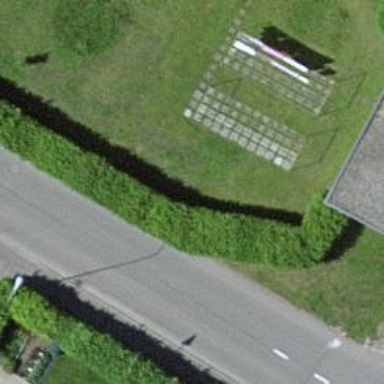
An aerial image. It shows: Hedge acting as barrier.